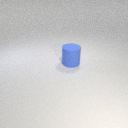
large blue rubber cylinder